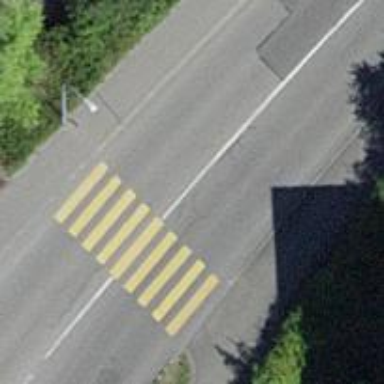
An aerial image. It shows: Pedestrian crossing with zebra markings on the footway.